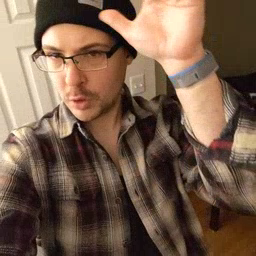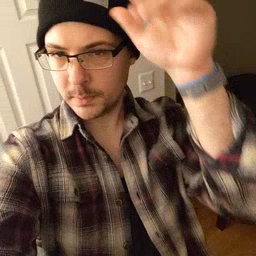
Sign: donkey